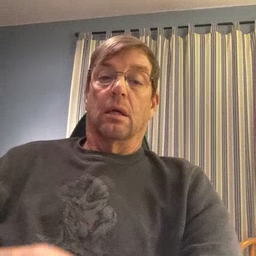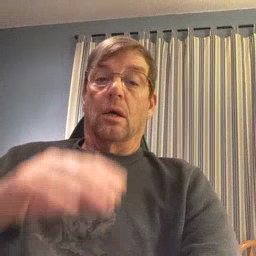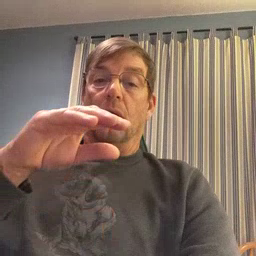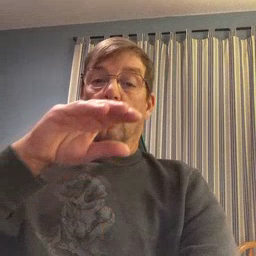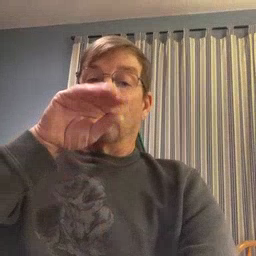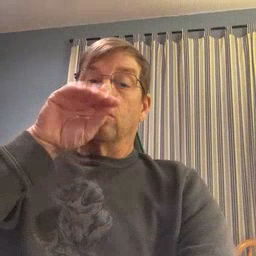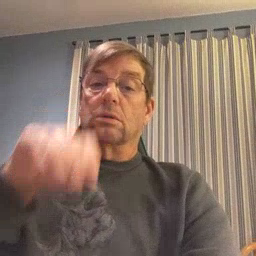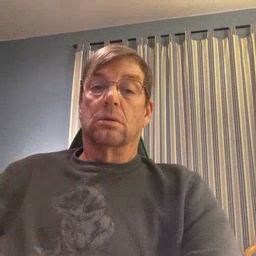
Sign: goose